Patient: sex F, age 55
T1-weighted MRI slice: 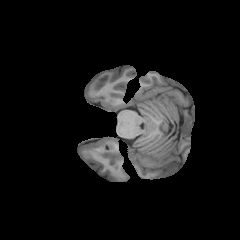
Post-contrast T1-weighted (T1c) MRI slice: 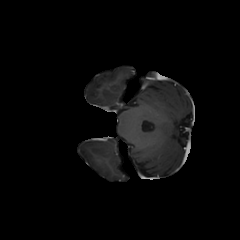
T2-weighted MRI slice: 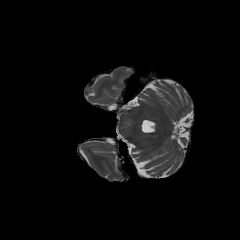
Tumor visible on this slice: no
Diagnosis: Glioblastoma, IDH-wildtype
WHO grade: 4